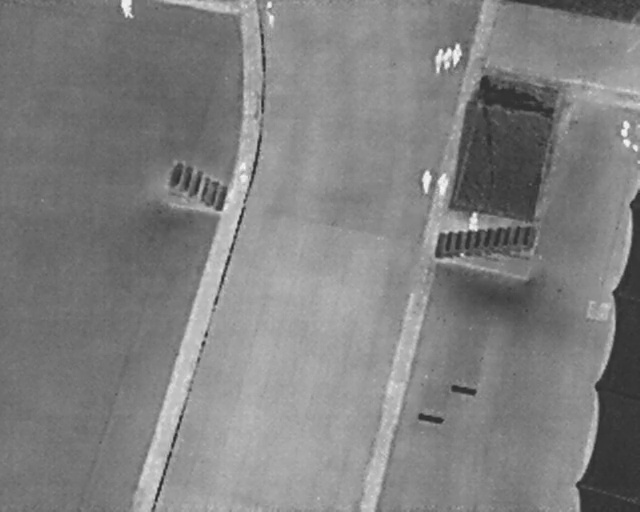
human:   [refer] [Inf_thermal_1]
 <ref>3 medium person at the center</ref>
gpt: <box>[[36, 32, 39, 34, 2], [64, 33, 68, 36, 2], [67, 34, 71, 36, 2]]</box>

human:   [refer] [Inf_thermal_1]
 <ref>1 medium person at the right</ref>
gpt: <box>[[72, 42, 75, 44, 2]]</box>

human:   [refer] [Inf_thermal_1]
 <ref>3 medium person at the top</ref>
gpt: <box>[[40, 1, 44, 3, 176], [66, 10, 70, 12, 2], [67, 10, 72, 12, 2]]</box>